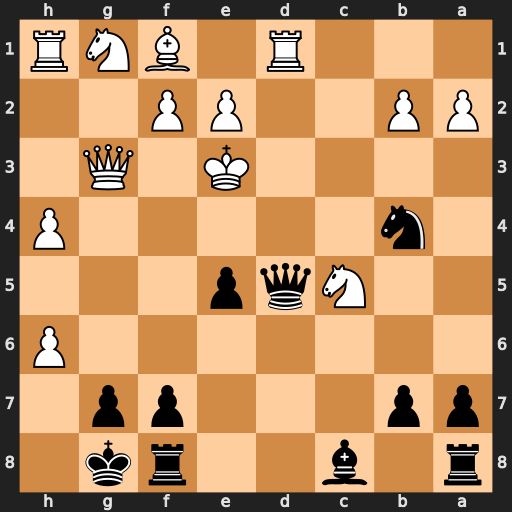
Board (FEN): r1b2rk1/pp3pp1/7P/2Nqp3/1n5P/4K1Q1/PP2PP2/3R1BNR
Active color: b
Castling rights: -
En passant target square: -
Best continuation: Nc2#